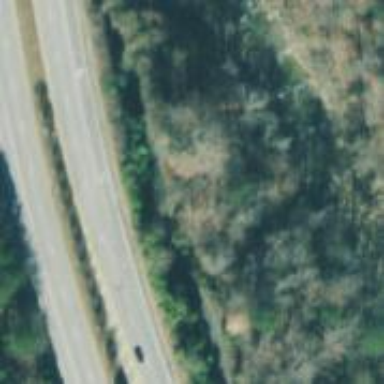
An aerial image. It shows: Emergency access point on the road.